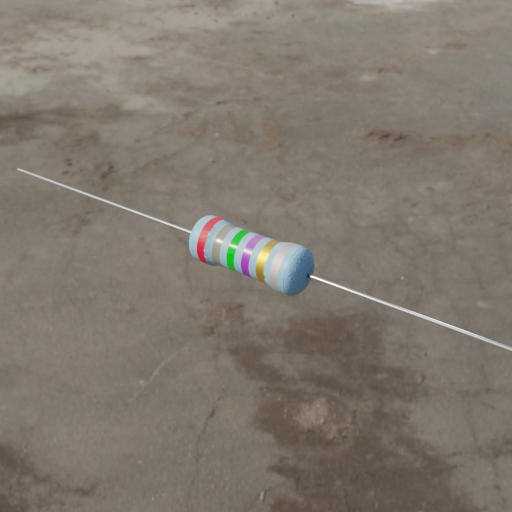
Resistor colour bands (in order): red, gray, green, violet, gold, silver